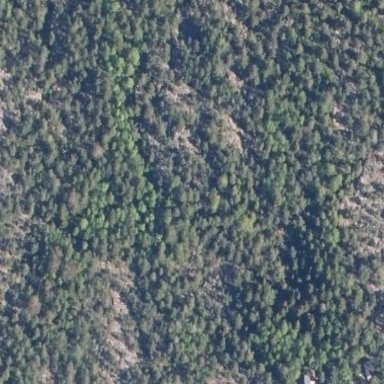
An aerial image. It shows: Landscape of bare rock.